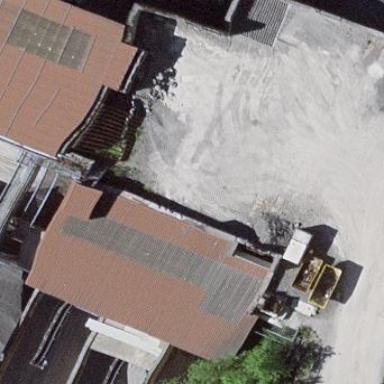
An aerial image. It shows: Industrial building.